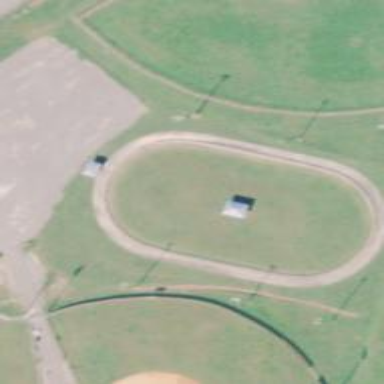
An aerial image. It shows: Track located within leisure land area.